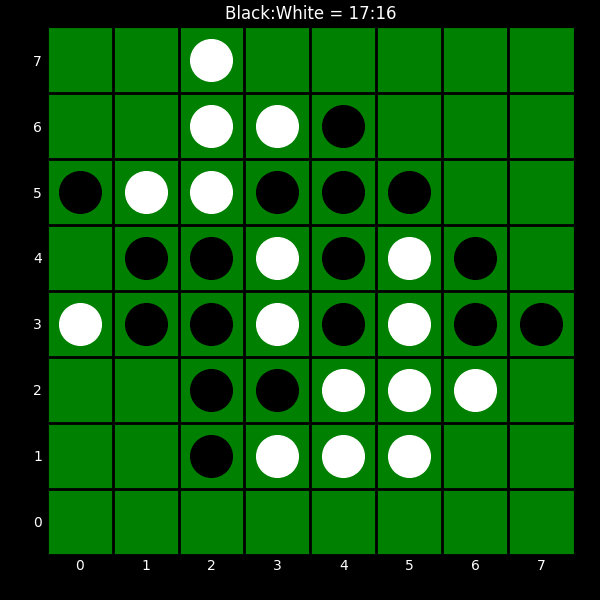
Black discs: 17
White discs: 16